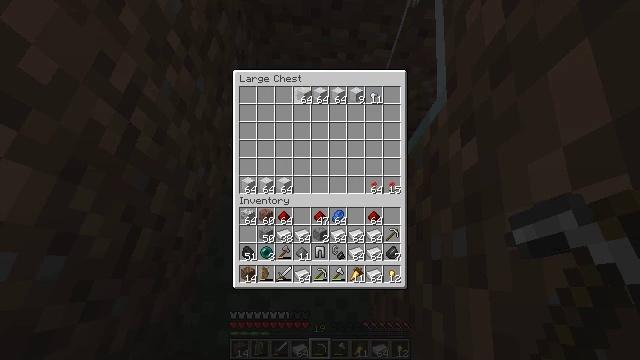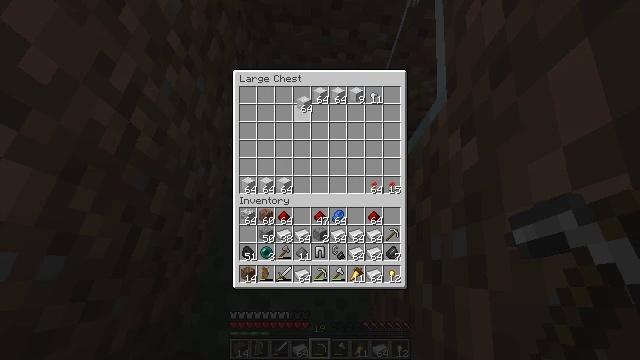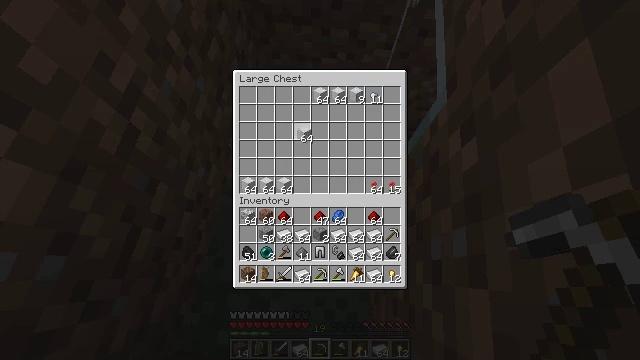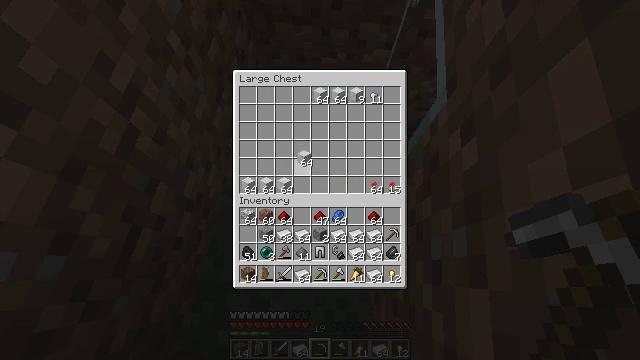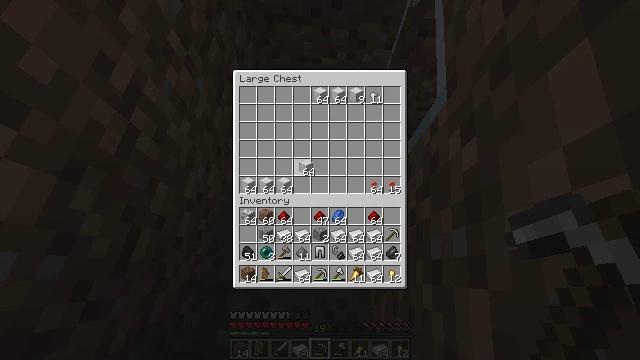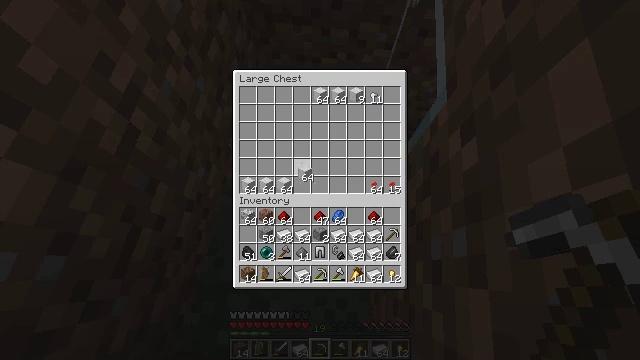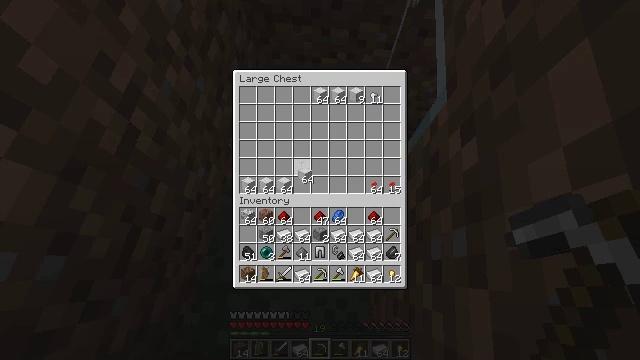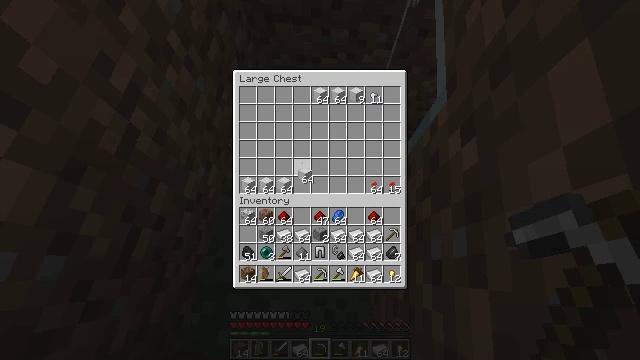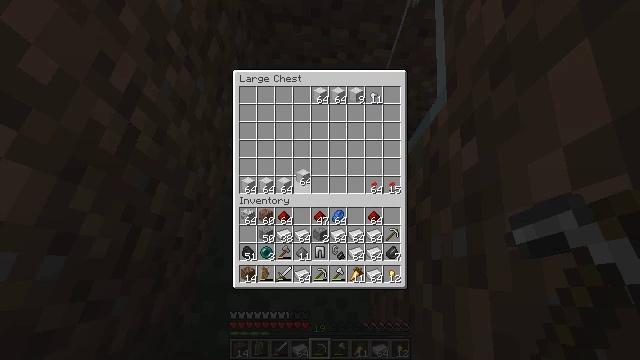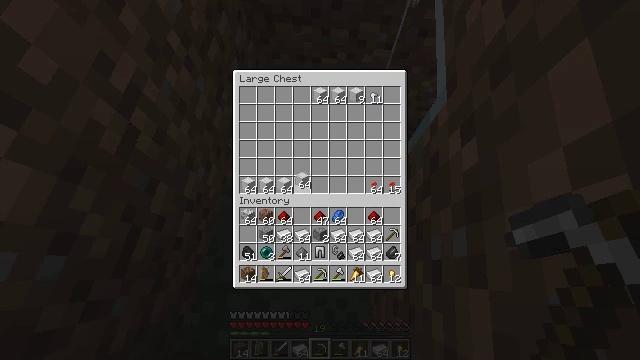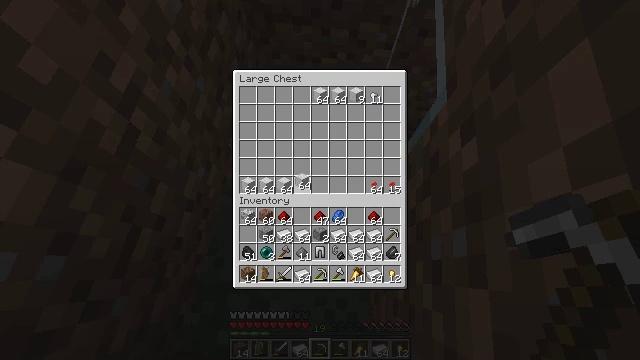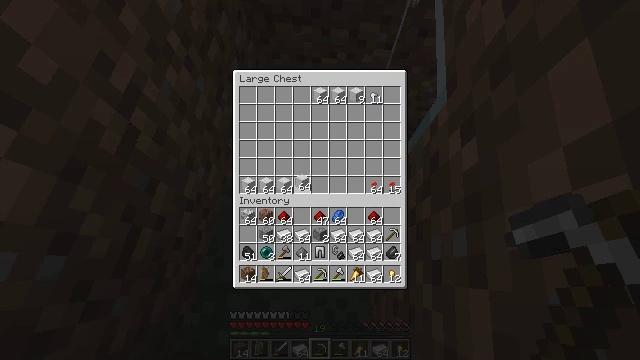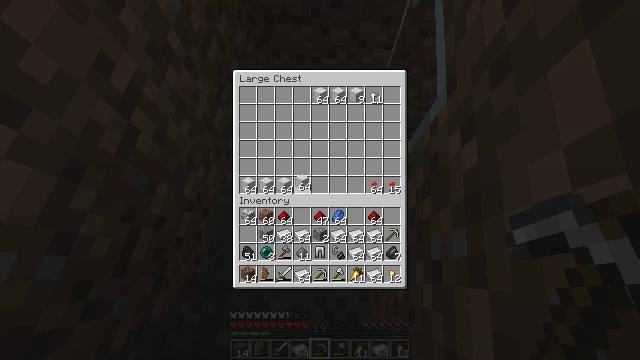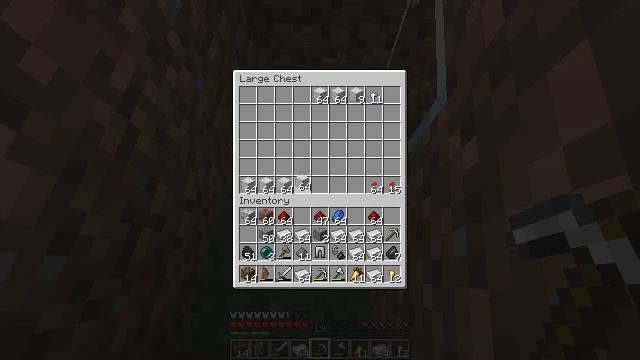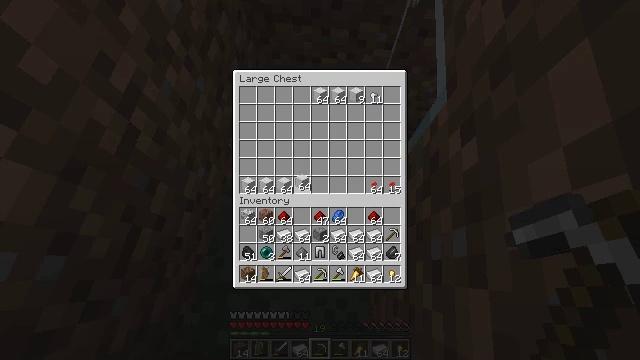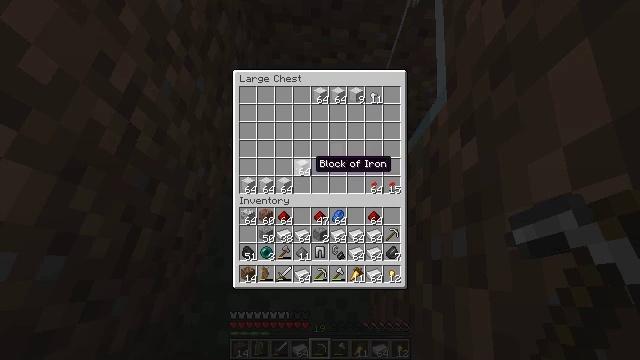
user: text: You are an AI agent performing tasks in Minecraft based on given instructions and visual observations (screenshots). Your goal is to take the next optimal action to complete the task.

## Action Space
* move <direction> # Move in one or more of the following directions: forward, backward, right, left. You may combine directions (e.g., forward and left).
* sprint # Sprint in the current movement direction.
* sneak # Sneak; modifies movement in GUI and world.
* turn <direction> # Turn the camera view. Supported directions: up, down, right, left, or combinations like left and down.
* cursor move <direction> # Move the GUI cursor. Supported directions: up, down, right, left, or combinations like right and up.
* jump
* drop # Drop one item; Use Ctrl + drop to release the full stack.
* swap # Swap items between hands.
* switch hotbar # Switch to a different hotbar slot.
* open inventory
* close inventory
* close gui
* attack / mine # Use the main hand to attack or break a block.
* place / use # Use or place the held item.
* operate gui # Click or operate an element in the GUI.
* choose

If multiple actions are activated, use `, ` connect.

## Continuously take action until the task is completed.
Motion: motion action
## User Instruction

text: Open the crafting table to craft an iron block.
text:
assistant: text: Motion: turn down, attack / mine
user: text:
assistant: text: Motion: turn down
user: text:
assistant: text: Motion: turn down
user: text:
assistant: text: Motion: turn down
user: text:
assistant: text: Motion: no_op
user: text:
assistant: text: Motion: no_op
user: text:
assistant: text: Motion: no_op
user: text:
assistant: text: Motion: no_op
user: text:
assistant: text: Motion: no_op
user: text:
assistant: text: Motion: no_op
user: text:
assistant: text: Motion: no_op
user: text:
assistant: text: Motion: attack / mine
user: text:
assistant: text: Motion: attack / mine
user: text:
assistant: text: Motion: attack / mine
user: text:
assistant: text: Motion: turn up
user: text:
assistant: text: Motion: turn right and up
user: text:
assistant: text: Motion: turn right and up
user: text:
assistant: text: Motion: turn up
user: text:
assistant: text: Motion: no_op
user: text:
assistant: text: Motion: no_op
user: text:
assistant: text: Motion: no_op
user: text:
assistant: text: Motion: no_op
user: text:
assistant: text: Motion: no_op
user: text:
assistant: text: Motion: attack / mine
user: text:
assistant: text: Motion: attack / mine
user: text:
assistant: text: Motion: turn down, attack / mine
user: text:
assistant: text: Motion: turn down
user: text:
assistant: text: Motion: turn down
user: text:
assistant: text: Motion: turn left and down
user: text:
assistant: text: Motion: turn down